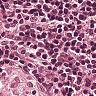
Metastatic tissue present: no